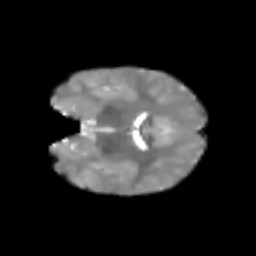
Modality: T2w
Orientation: coronal
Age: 6
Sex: male
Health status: healthy